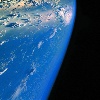
Label: water